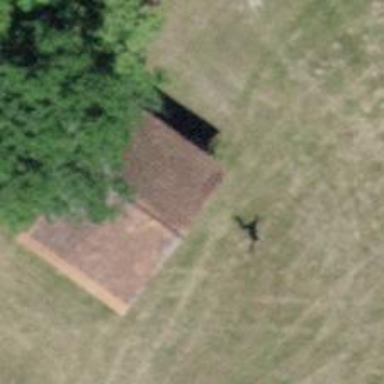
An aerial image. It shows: Barn.